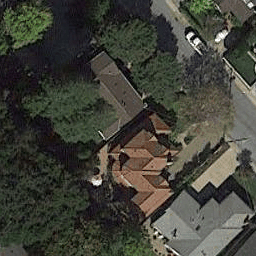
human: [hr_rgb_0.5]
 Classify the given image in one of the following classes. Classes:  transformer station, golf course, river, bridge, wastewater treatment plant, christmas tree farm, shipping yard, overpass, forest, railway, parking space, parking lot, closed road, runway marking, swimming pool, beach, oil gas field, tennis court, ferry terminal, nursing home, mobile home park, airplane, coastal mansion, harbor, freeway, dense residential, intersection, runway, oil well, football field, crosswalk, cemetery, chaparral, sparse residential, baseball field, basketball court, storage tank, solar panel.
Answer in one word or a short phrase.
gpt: sparse residential